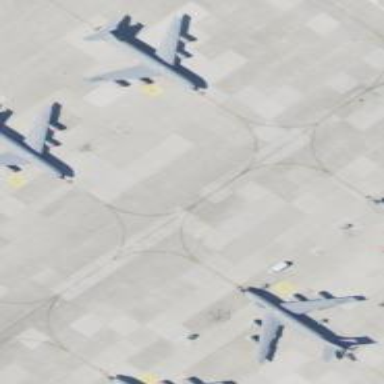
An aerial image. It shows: Image of taxiway at airport.